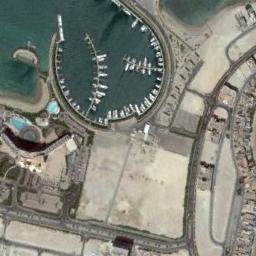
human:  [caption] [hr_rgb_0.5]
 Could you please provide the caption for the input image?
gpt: The harbor with some neatly docked boats is surrounded by some open areas and some pools are next to the harbor .

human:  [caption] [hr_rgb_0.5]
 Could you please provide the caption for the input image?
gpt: There are many boats in the round harbor .

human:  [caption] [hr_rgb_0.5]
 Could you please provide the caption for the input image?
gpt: Many yachts surround the sea next to the harbor surrounded by concrete .

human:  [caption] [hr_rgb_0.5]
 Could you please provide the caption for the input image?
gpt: The harbor was empty of boats .

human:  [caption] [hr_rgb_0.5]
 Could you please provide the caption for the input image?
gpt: There are many ships at the harbor with cement open ground around .